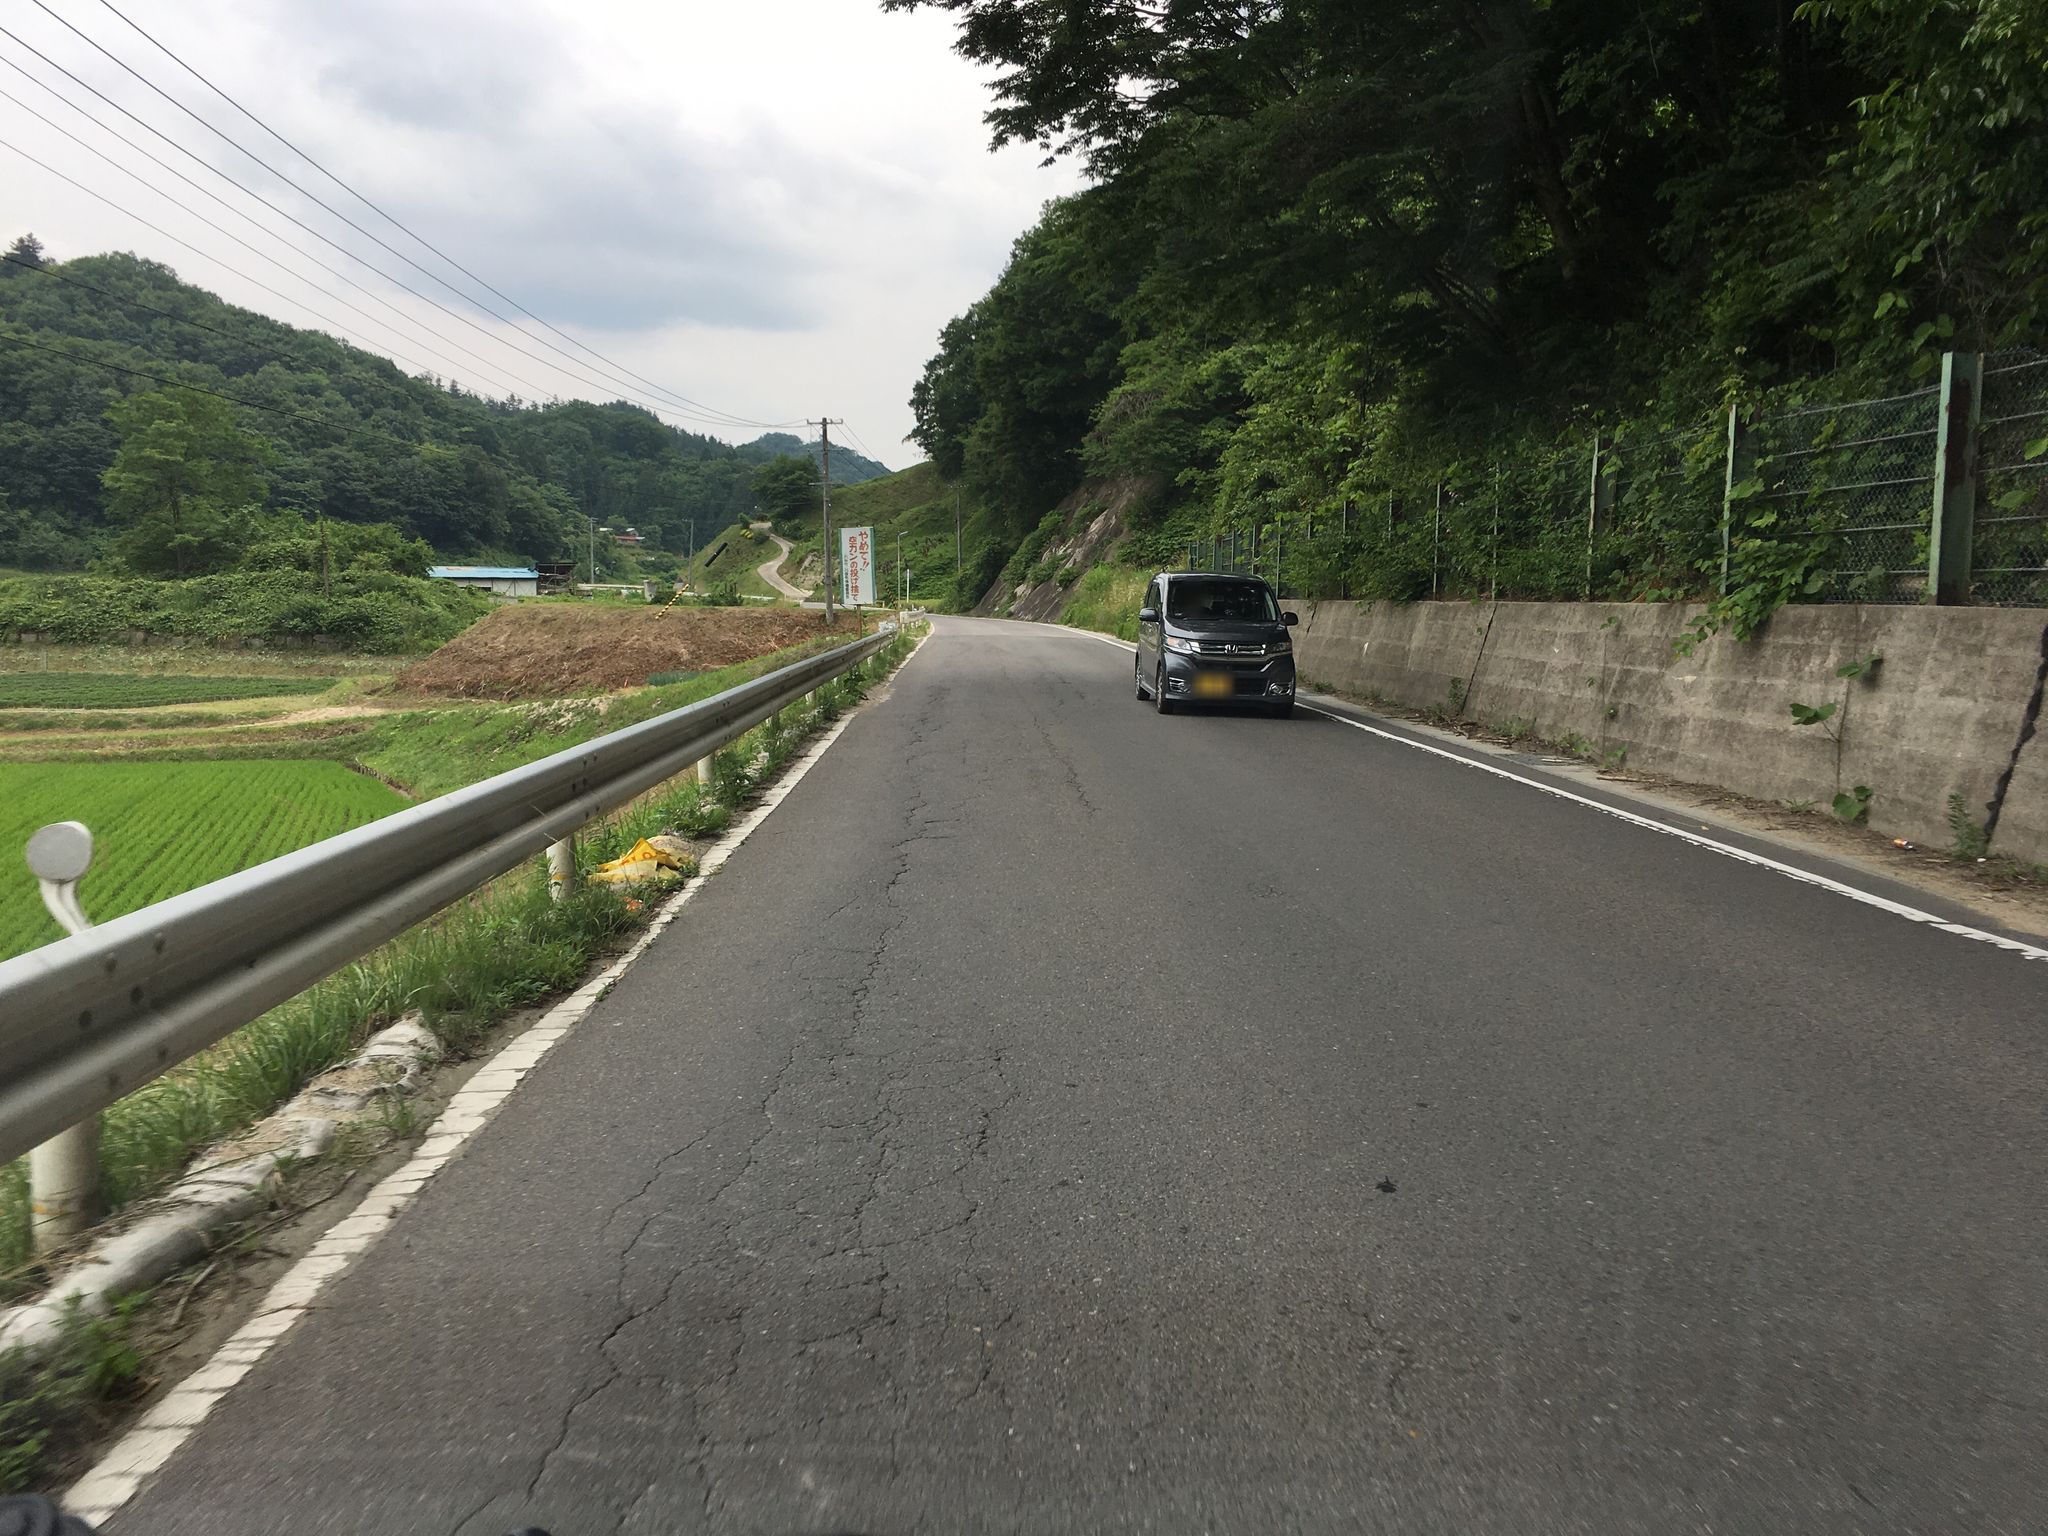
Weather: cloudy
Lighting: day
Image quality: good
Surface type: driving surface
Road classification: trunk
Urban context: low density rural
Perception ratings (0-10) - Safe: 3.08, Lively: 2.36, Beautiful: 5.43, Boring: 6.93, Depressing: 7.41, Wealthy: 0.38